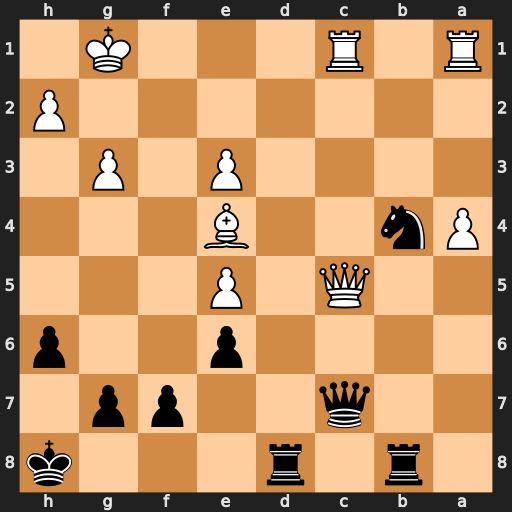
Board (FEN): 1r1r3k/2q2pp1/4p2p/2Q1P3/Pn2B3/4P1P1/7P/R1R3K1
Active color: b
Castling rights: -
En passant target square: -
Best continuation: Rd1+ Rxd1 Qxc5